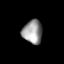
Tissue: lung
Cell type: Endothelial cells
Senescence score: 0.5816
Nuclear area (px): 458
Mean DAPI intensity: 150.773